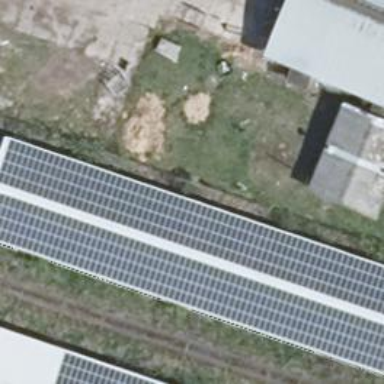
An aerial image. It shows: Solar photovoltaic panel generator producing electricity in small installation.